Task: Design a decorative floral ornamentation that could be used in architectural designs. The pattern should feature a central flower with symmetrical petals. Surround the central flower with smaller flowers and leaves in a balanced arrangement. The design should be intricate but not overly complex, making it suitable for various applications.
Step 1075:
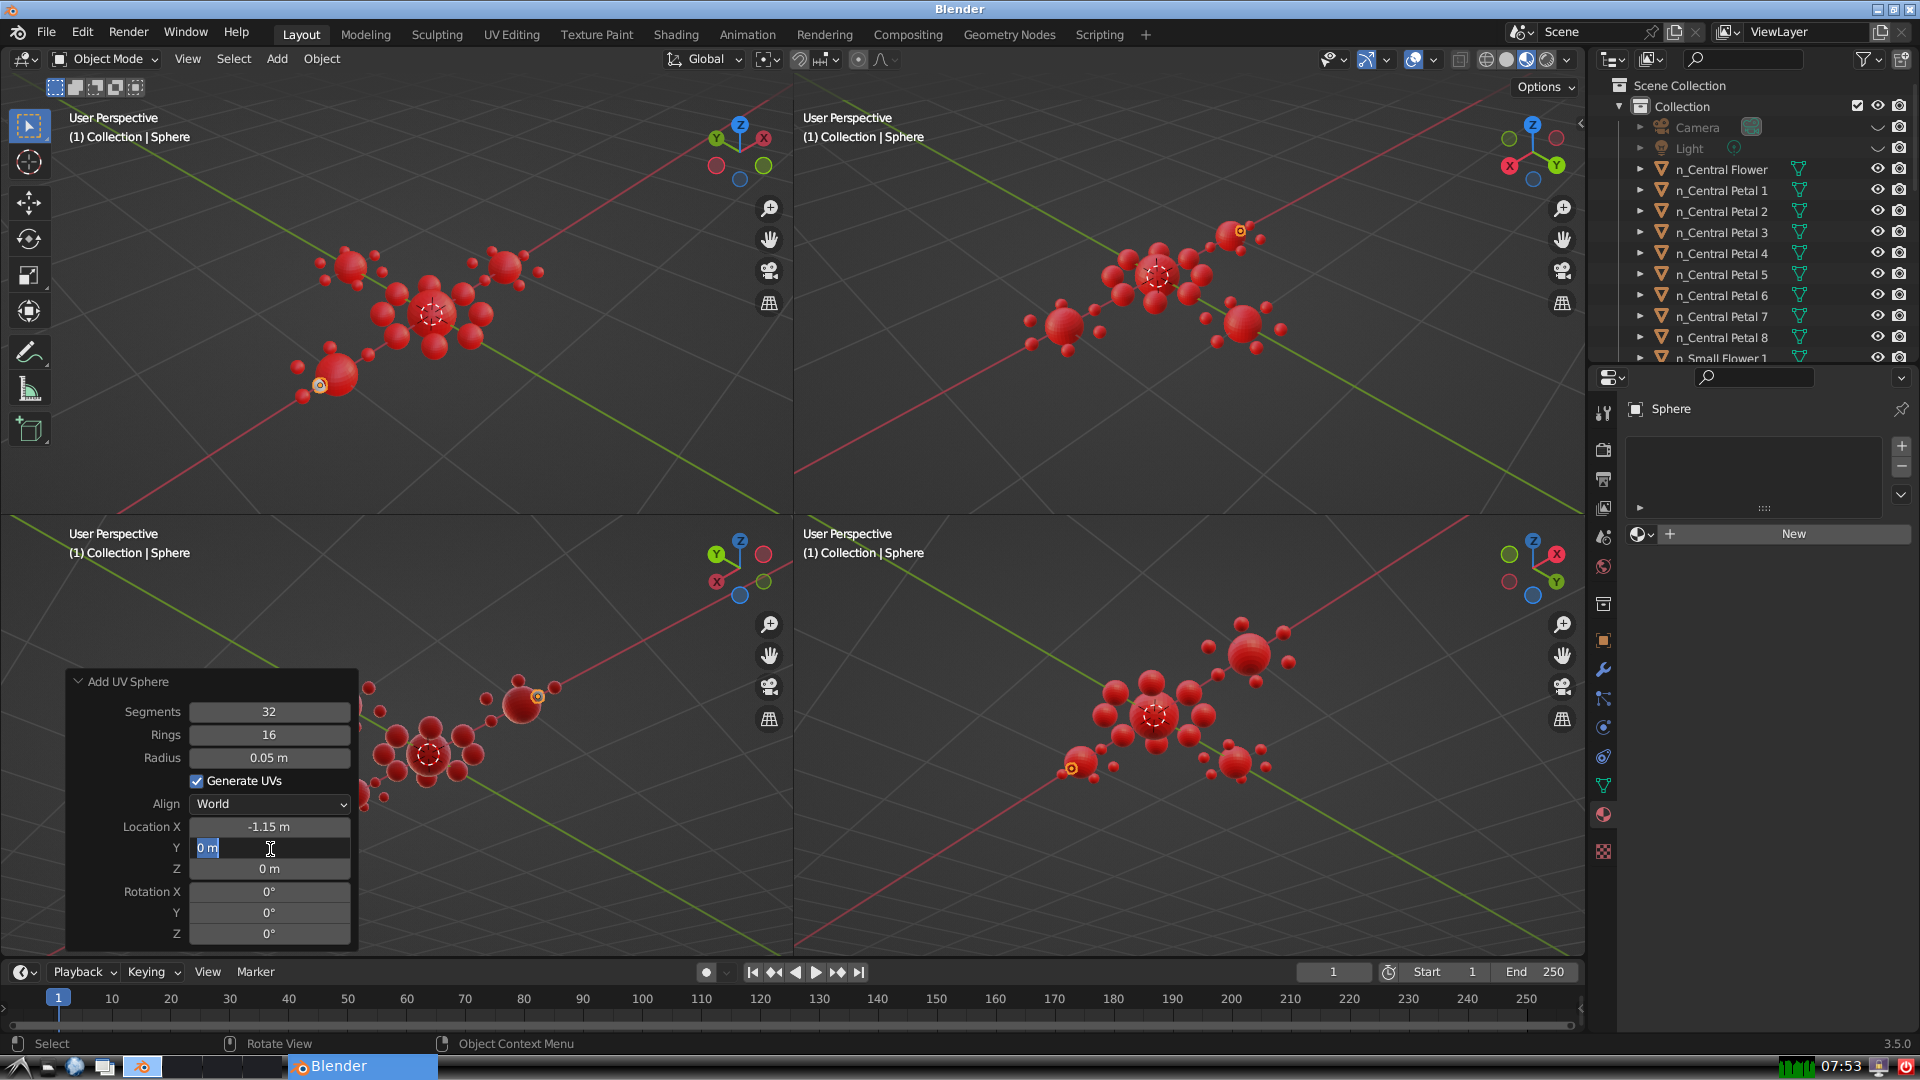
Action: input_text: -0.2598076211353314